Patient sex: M
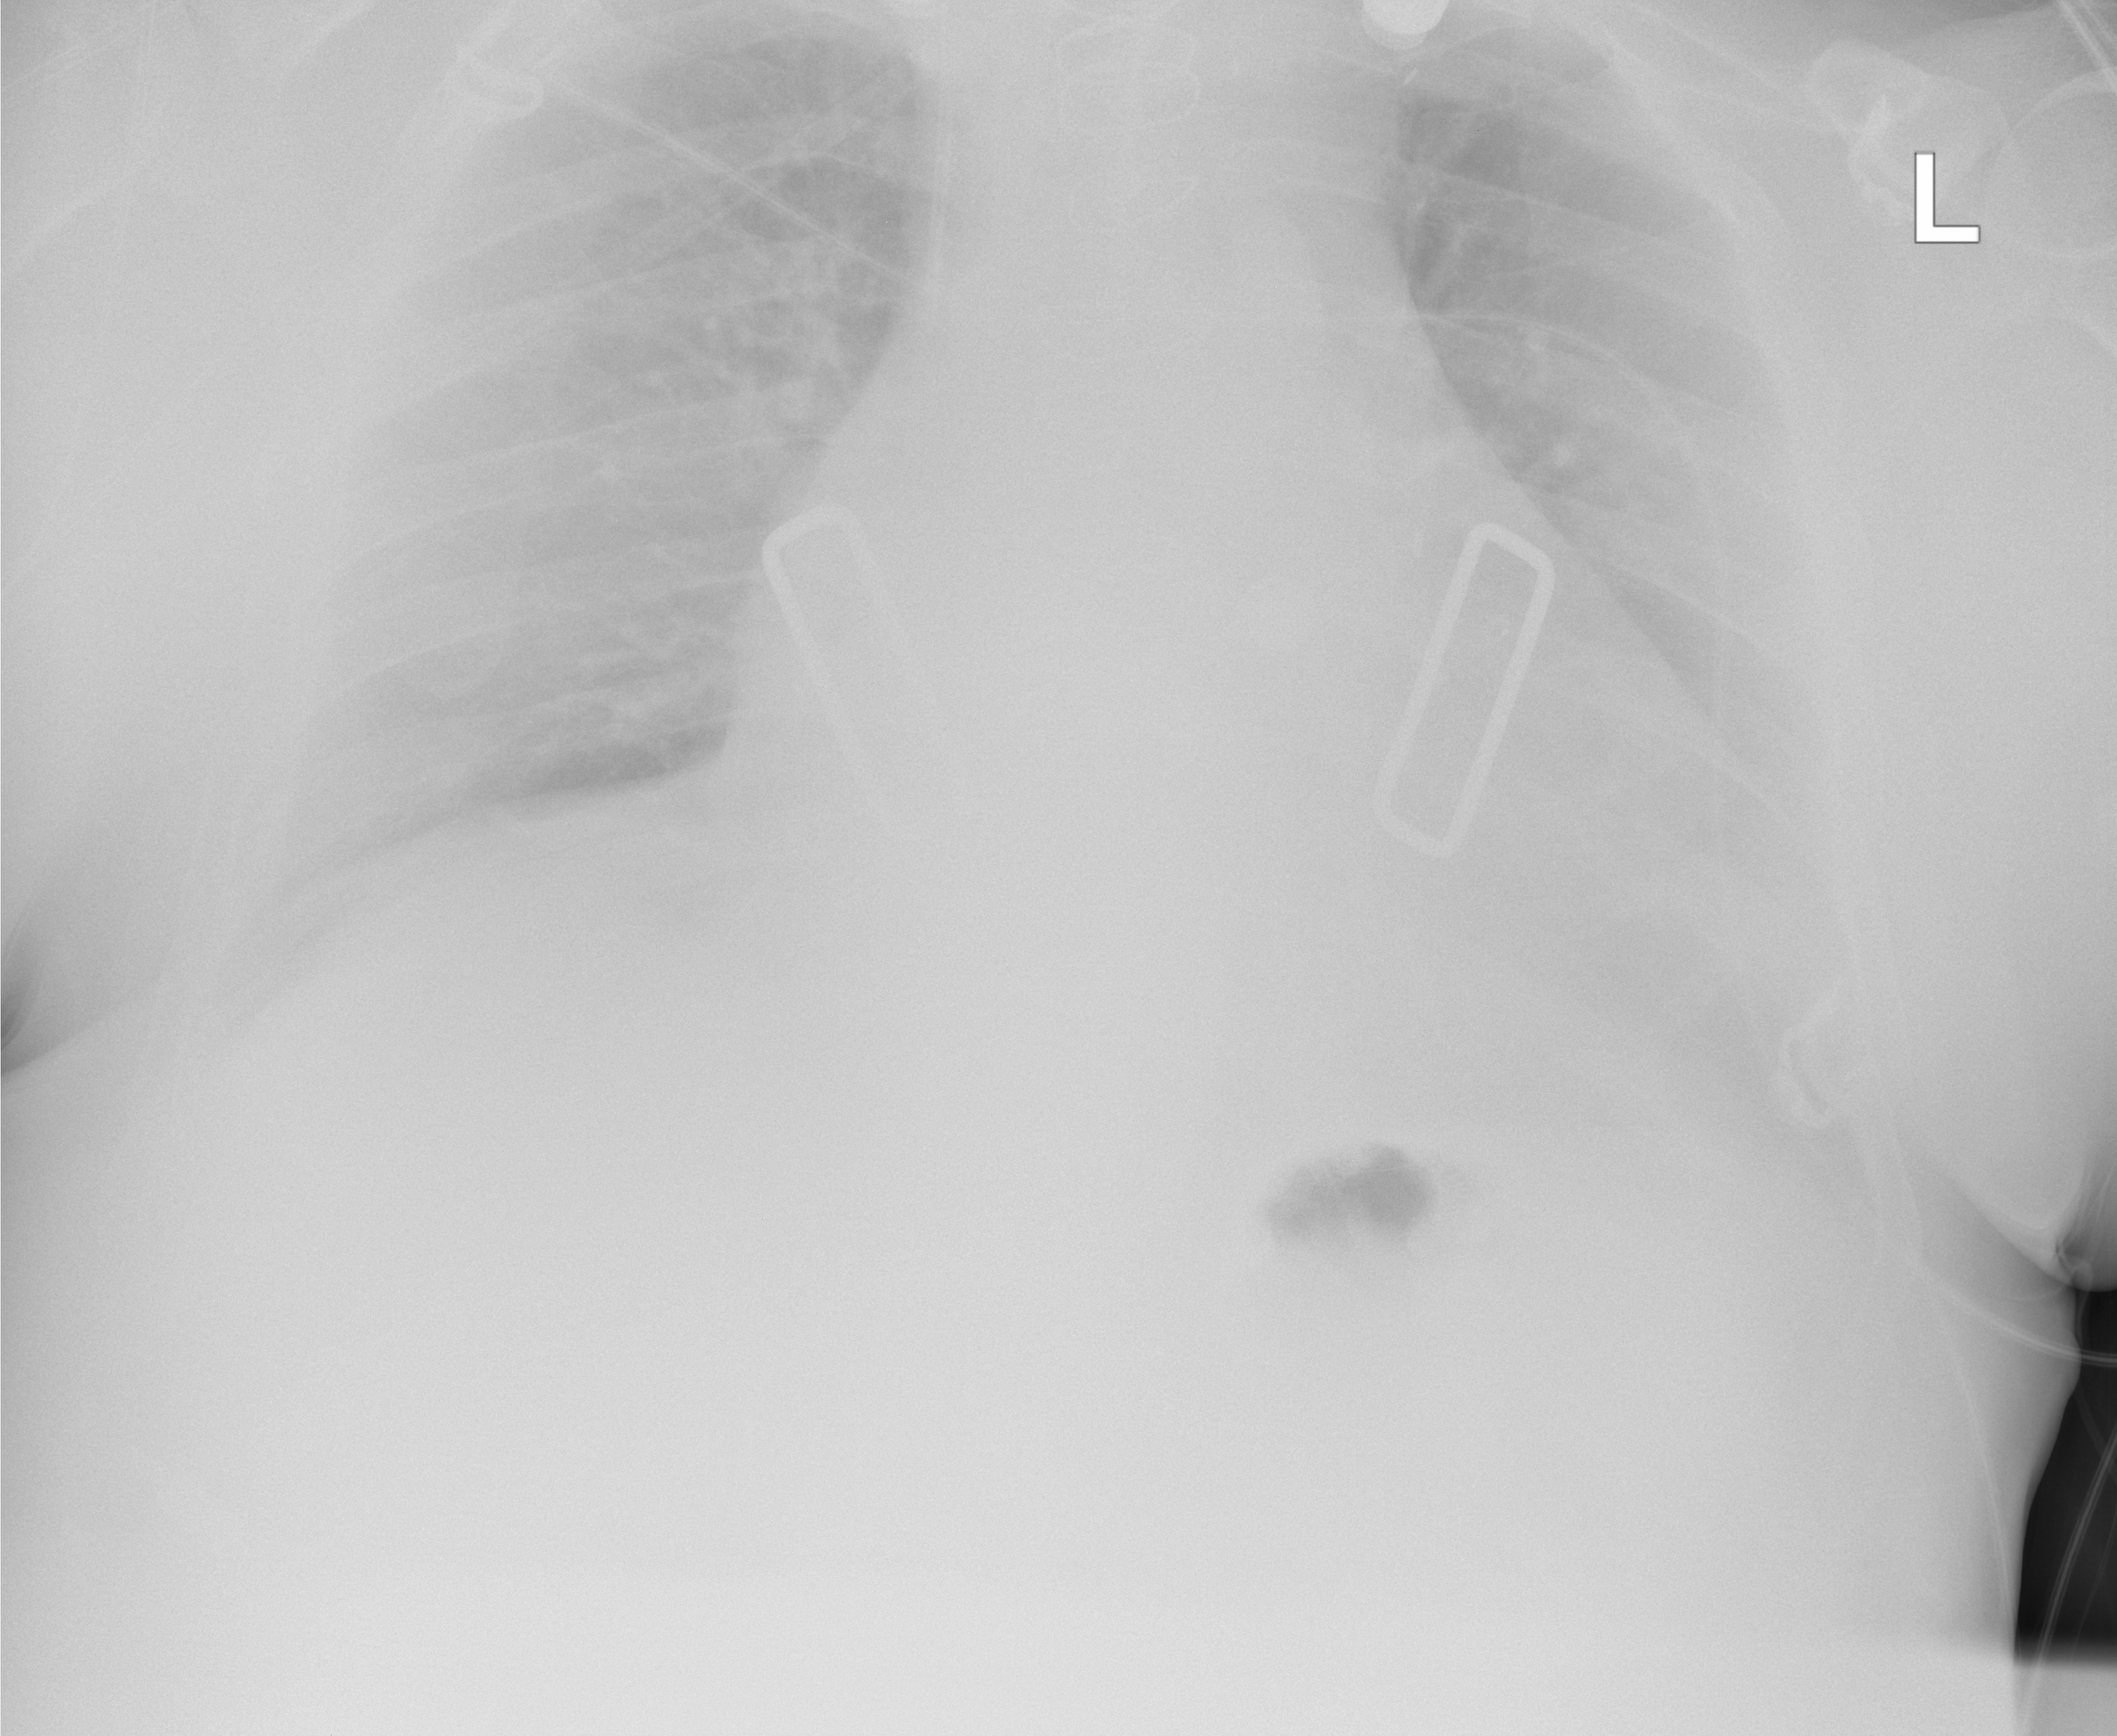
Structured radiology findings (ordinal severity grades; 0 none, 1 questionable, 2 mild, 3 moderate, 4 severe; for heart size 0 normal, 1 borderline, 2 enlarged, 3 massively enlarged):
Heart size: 2
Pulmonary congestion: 0
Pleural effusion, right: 1
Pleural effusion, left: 1
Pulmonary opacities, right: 0
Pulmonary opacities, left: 0
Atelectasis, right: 0
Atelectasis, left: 0